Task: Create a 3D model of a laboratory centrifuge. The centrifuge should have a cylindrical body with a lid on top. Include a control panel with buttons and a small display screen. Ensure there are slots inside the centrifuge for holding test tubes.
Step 363:
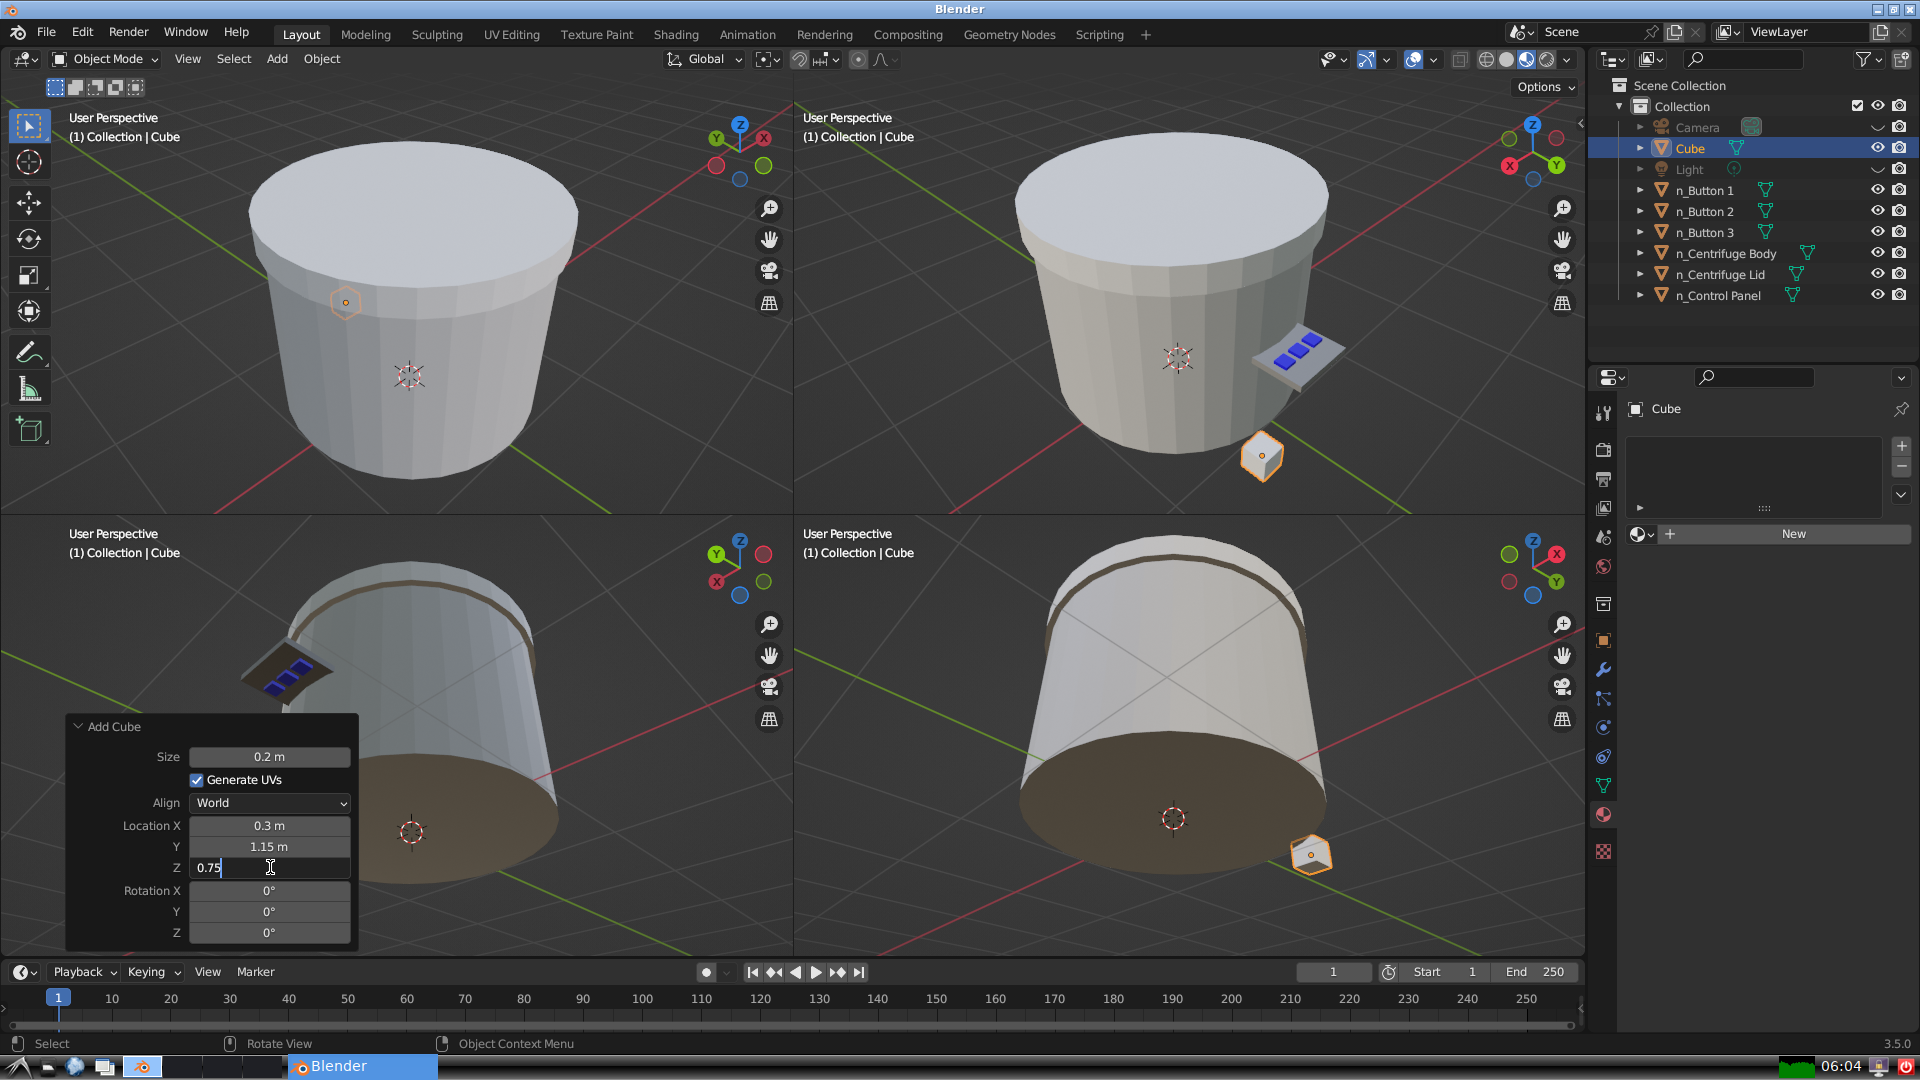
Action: {"key_press": ['Return']}